Question: I have the following Bootstrap based code:
'''
<div id="sidebar-wrapper" class="collapse sidebar-collapse">
<nav id="sidebar">
<ul id="main-nav" class="open-active">
....
</ul>
</nav>
</div>
'''
Here is the CSS for #sidebar:
'''
#sidebar {
width: 100%;
float: none;
position: static;
}
'''
This creates a nice sidebar that stretches from top to bottom. However, I can't seem to figure out how to add a div that rests at the very bottom of the sidebar.
A screenshot of what I mean:

Here is the code for that 'Test Div' in the screenshot:
'''
<div style="position: absolute; bottom: 0;">
Test Div
</div>
'''
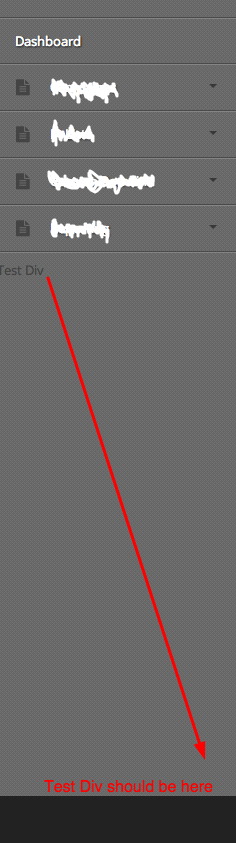
Answer: If the sidebar fills up 100% of the page's height, you can create a wrapper that is 'absolute' positioned in the sidebar with the 'bottom' property set to '0px'.
This should look something like this:
'''
.wrapper {
position: absolute;
bottom: 0;
}
'''
And it's <URL>. As another commenter already pointed out, you might have to change the 'static' positioning of the parent '#sidebar' element.
To my knowledge this would be the only non-Javascript approach, but it will only work if the sidebar is at 100%.
Let's say you know the heights of all the elements you are working with. You could then simply adjust the 'margin-top' property of 'div' element to be placed at the bottom.
This would look something like this:
'''
window.onload = function() {
var header = document.getElementById("heading");
var bottom = document.getElementById("bottom");
var height = document.body.scrollHeight;
bottom.style.marginTop = (height - header.clientHeight) + 'px';
}
'''
I hope this helps!
Now that I think about this more, this is a perfect use case for the <URL>. You might want to check it out.
Using this has a few caveats, like if you don't know the height of the content in the bottom-positioned 'div' 100% of the time or if you care about cross-compatibitly problems (<URL>.
This code would look something like this:
'''
.bottom {
/* should be moved down a distance equal to the height of
parent container minus the height of the bottom div
and the div above it */
margin-top: calc(100% - (20px + 40px));
}
'''
Check out <URL> to see if this is an option you would want to consider exploring further.